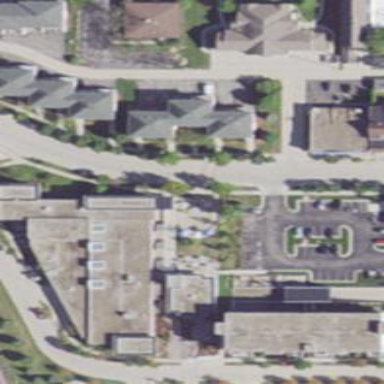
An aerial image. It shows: Building.